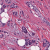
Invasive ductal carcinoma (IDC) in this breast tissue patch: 1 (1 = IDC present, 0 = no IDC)